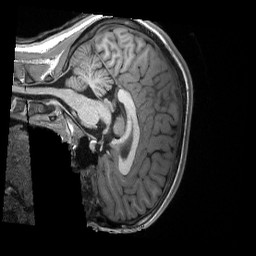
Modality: T1w
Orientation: sagittal
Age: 13
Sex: female
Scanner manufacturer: siemens
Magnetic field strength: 3 T
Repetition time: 2.53 s
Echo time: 0.00169 s